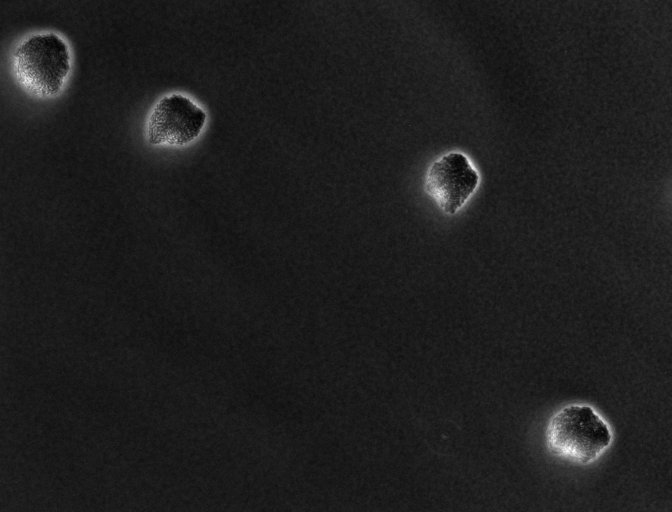
Phase contrast microscopy, 20x objective, 5 h incubation